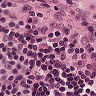
Metastatic tissue present: yes